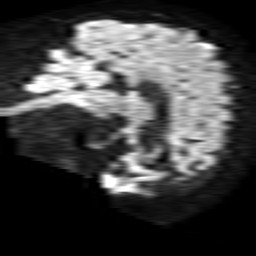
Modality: TRACE
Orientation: sagittal
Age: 62
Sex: male
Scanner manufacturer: philips
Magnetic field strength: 1.5 T
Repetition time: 4.6 s
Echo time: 0.08631 s